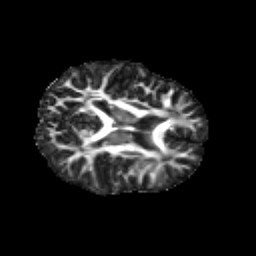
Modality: FA
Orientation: axial
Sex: female
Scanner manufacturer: siemens
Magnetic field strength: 3 T
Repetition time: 5 s
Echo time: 0.071 s